Aerial crown-view tile of a tropical tree (Barro Colorado Island, Panama), acquired 20250124:
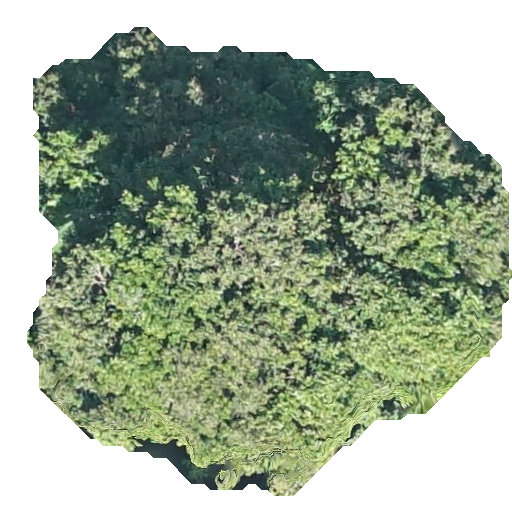
Species: Prioria copaifera
GBIF accepted scientific name: Prioria copaifera
Crown area: 252.831 m²